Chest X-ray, PA view. Patient: 36 years old, sex F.
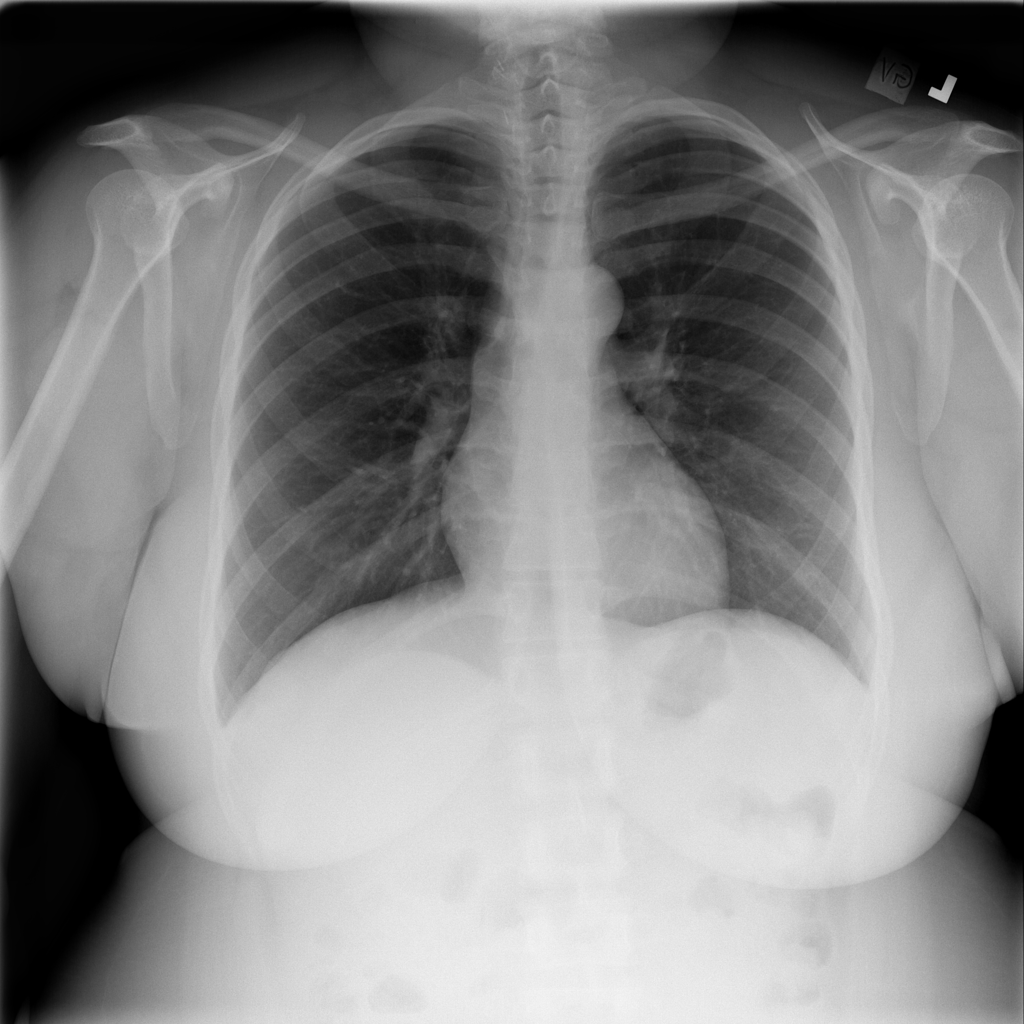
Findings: No Finding